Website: apple
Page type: payment
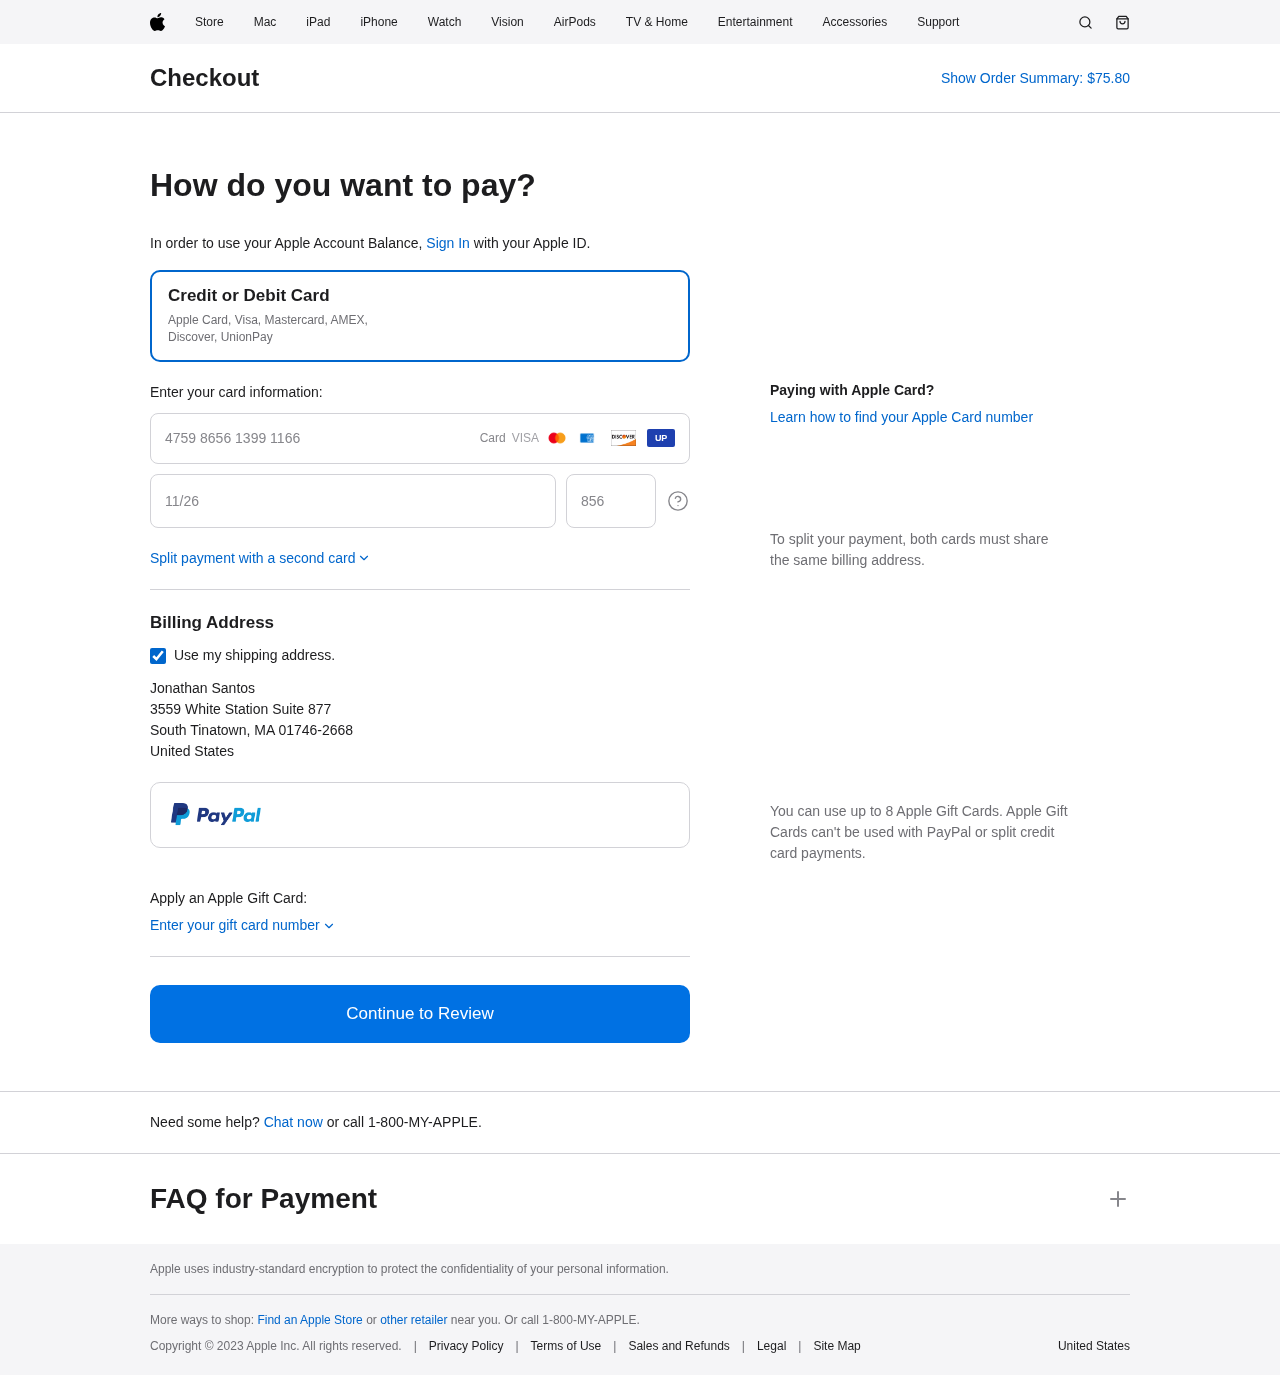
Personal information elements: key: PII_CARD_CVV
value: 856
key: PII_CARD_EXPIRY
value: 11/26
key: PII_CARD_NUMBER
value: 4759 8656 1399 1166
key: PII_COUNTRY
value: United States
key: PII_FULLNAME
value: Jonathan Santos
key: PII_STREET
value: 3559 White Station Suite 877
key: PII_CITY_STATE_ZIP
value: South Tinatown, MA 01746-2668
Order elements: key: ORDER_TOTAL
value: $75.80